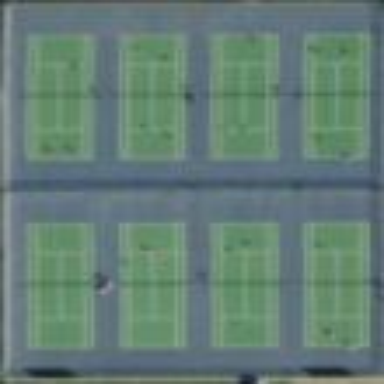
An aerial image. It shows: Tennis court on pitch designated for leisure land.